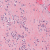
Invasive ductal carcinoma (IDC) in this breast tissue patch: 1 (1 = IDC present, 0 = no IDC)